Question: I'm struggling to understand how to merge 4 pictures together in java, I want to copy each image to the merged image with the overlapping 20 pixels blended in a 50% merge. To give the merged image a 20 pixel boundary that is a blend of the appropriate portion of each image.
So a 4 image box with the images blended into each other by 20 pixels. Not sure how I should use the width and height of the images as it is very confusing.
Something like <URL>. How to do it?

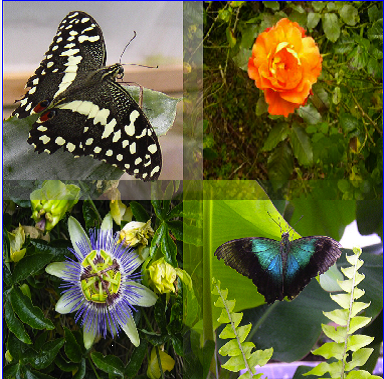
Answer: I got all of my info from: <URL>.
The following program is improved. It uses two methods: 'joinHorizontal' and 'joinVertical' to join the images. Inside the methods, the following happens
- - - - -
Why do I only set one image at half alpha and not both?
Picture a clear, glass window:

Paint random points red so that half of the window is covered with red. Now, treat the window with the red dots as your new canvas.

Paint random points blue so that the new "canvas" is half covered with blue. The window won't be completely covered; you will still be able to see through it.

But let's imagine that we first painted the window red, and then painted half of it blue. Now, it will be half blue and half red, but not transparent at all.
'''
public class ImageMerger {
/**
* @param args
* @throws IOException
*/
public static void main(String[] args) throws IOException {
// TODO Auto-generated method stub
BufferedImage img1 = //some code here
BufferedImage img2 = //some code here
BufferedImage img3 = //some code here
BufferedImage img4 = //some code here
int mergeWidth = 20; // pixels to merge.
BufferedImage merge = ImageMerger.joinVertical(
ImageMerger.joinHorizontal(img1, img2, mergeWidth),
ImageMerger.joinHorizontal(img3, img4, mergeWidth),mergeWidth);
//do whatever you want with merge. gets here in about 75 milliseconds
}
public static BufferedImage joinHorizontal(BufferedImage i1, BufferedImage i2, int mergeWidth){
if (i1.getHeight() != i2.getHeight()) throw new IllegalArgumentException("Images i1 and i2 are not the same height");
BufferedImage imgClone = new BufferedImage(mergeWidth, i2.getHeight(), BufferedImage.TYPE_INT_ARGB);
Graphics2D cloneG = imgClone.createGraphics();
cloneG.drawImage(i2, 0, 0, null);
cloneG.setComposite(AlphaComposite.getInstance(AlphaComposite.DST_IN, 0.5f));
cloneG.drawImage(i2, 0, 0, null);
BufferedImage result = new BufferedImage(i1.getWidth() + i2.getWidth()
- mergeWidth, i1.getHeight(), BufferedImage.TYPE_INT_ARGB);
Graphics2D g = result.createGraphics();
g.drawImage(i1, 0, 0, null);
g.drawImage(i2.getSubimage(mergeWidth, 0, i2.getWidth() - mergeWidth,
i2.getHeight()), i1.getWidth(), 0, null);
g.drawImage(imgClone, i1.getWidth() - mergeWidth, 0, null);
return result;
}
public static BufferedImage joinVertical(BufferedImage i1, BufferedImage i2, int mergeWidth){
if (i1.getWidth() != i2.getWidth()) throw new IllegalArgumentException("Images i1 and i2 are not the same width");
BufferedImage imgClone = new BufferedImage(i2.getWidth(), mergeWidth, BufferedImage.TYPE_INT_ARGB);
Graphics2D cloneG = imgClone.createGraphics();
cloneG.drawImage(i2, 0, 0, null);
cloneG.setComposite(AlphaComposite.getInstance(AlphaComposite.DST_IN, 0.5f));
cloneG.drawImage(i2, 0, 0, null);
BufferedImage result = new BufferedImage(i1.getWidth(),
i1.getHeight() + i2.getHeight() - mergeWidth, BufferedImage.TYPE_INT_ARGB);
Graphics2D g = result.createGraphics();
g.drawImage(i1, 0, 0, null);
g.drawImage(i2.getSubimage(0, mergeWidth, i2.getWidth(),
i2.getHeight() - mergeWidth), 0, i1.getHeight(), null);
g.drawImage(imgClone, 0, i1.getHeight() - mergeWidth, null);
return result;
}
}
'''